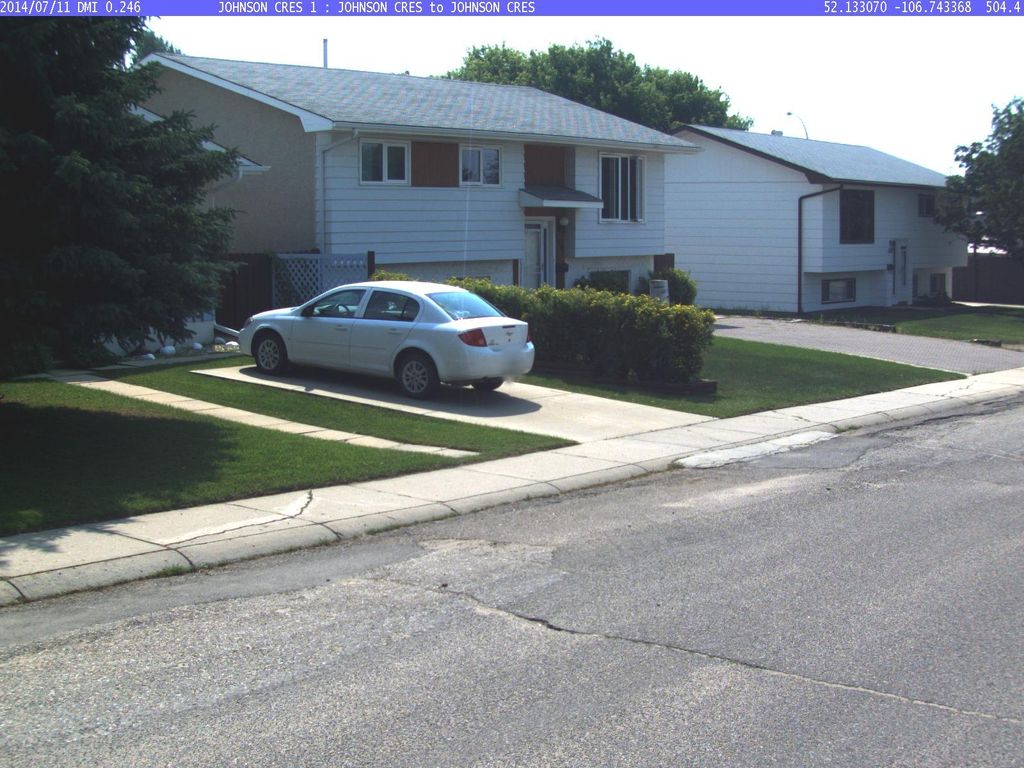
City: saskatoon